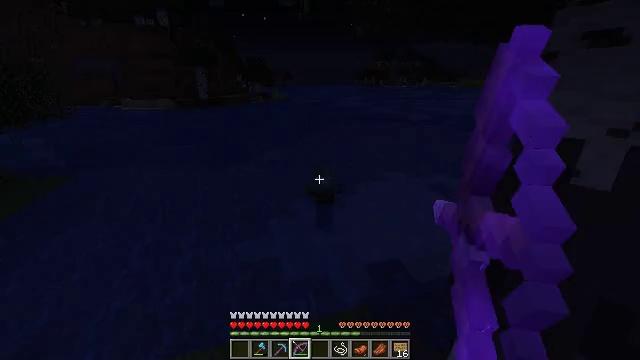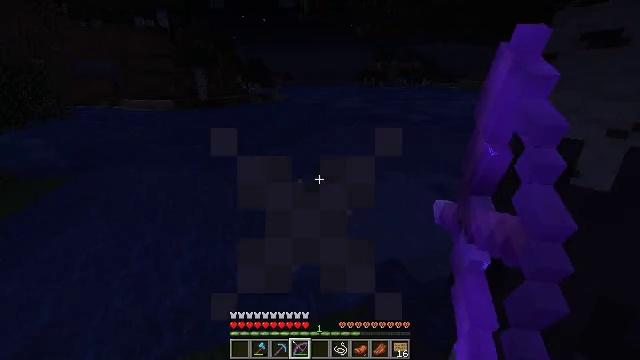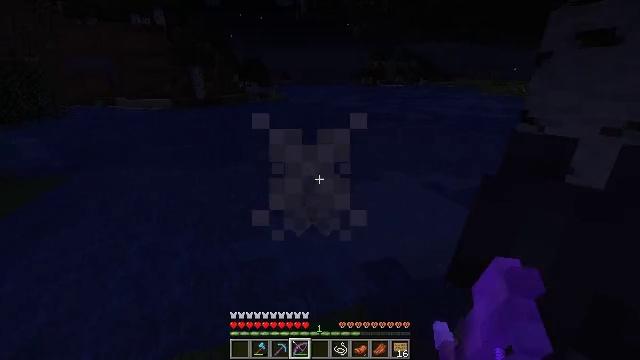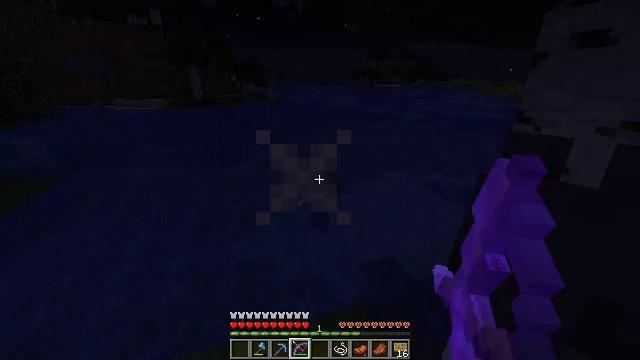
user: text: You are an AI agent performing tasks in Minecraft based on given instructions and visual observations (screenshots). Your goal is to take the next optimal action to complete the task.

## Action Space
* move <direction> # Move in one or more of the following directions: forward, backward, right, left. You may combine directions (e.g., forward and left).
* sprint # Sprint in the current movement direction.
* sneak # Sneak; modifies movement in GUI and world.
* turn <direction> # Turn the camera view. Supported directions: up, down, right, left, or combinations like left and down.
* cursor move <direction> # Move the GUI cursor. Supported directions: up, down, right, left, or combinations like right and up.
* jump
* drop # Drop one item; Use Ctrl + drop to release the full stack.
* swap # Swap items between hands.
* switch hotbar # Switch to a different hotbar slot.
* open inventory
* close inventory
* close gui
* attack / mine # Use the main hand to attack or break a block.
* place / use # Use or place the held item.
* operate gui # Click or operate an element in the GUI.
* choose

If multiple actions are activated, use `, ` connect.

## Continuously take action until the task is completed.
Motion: motion action
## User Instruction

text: Hunt the drowned.
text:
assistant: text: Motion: use / place
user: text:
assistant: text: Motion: use / place
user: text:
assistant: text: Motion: use / place
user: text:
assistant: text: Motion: use / place